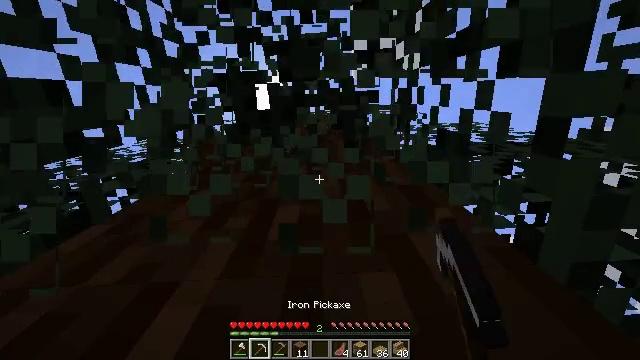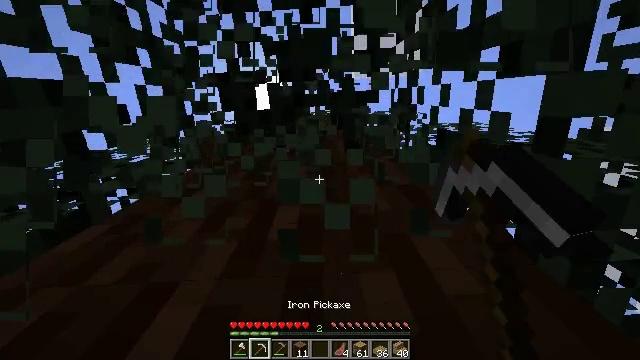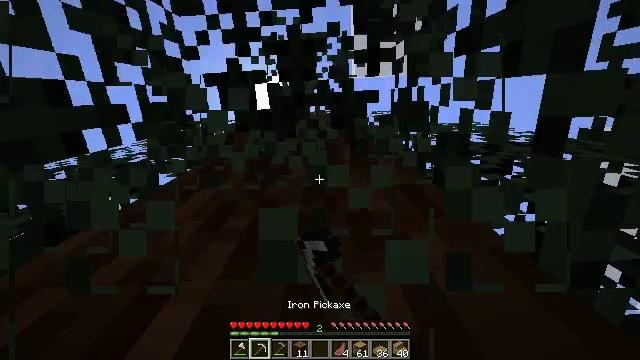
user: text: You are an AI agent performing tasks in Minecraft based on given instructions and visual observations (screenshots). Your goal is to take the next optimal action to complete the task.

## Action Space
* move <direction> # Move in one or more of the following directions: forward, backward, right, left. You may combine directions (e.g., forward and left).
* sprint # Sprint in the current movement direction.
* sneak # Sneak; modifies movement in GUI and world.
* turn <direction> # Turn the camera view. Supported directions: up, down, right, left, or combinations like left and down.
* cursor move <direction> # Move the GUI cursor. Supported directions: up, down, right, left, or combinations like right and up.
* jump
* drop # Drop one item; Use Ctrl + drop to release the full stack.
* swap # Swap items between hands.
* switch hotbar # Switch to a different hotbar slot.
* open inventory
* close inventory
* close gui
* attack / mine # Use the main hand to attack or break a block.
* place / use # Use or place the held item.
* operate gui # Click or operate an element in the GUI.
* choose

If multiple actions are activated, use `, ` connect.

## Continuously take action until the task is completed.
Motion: motion action
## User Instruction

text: Break the spruce leaves to clear the area.
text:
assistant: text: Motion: attack / mine
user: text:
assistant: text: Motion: attack / mine
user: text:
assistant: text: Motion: attack / mine, switch to hotbar 1